Question: This code is written in layout/xml file for spinner:
'''
<Spinner
android:id="@+id/planets_spinner"
android:layout_width="fill_parent"
android:layout_height="wrap_content"
android:entries="@array/planets_array" />
'''
Java code inside onCreate(Bundle savedInstanceState){} in MainActivity.java:
'''
ArrayList<String> spinnerArray = new ArrayList<String>();
spinnerArray.add("one");
spinnerArray.add("Jupiter");
spinnerArray.add("Mercury");
spinnerArray.add("Venus");
spinnerArray.add("Earth");
Spinner spinner = new Spinner(this);
ArrayAdapter<String> spinnerArrayAdapter = new ArrayAdapter<String>(this, android.R.layout.simple_spinner_dropdown_item, spinnerArray);
spinner.setAdapter(spinnerArrayAdapter);
'''

What could be going wrong?
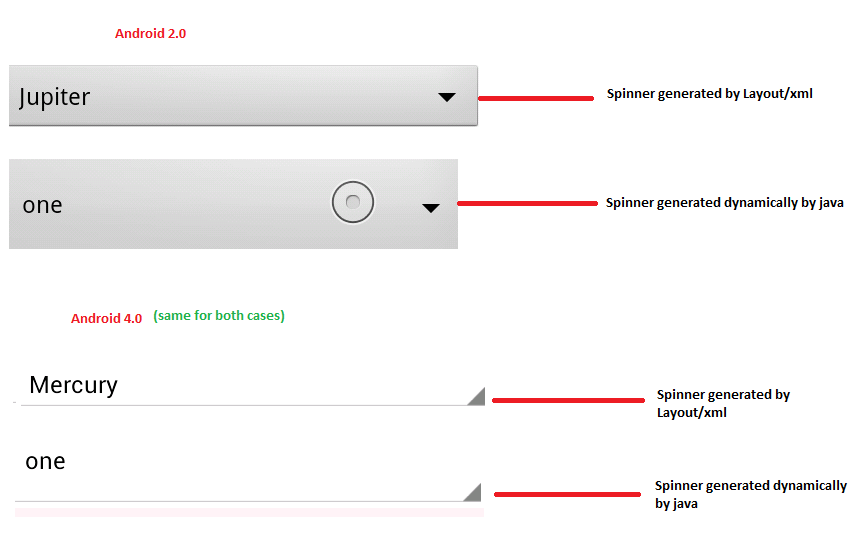
Answer: You are using the wrong resource... the checkable style you use is meant for the dropdown resource only...
following should work (note 'simple_spinner_dropdown_item' != 'simple_spinner_item'):
'''
ArrayAdapter<String> spinnerArrayAdapter = new ArrayAdapter<String>(this, android.R.layout.simple_spinner_item, spinnerArray);
spinnerArrayAdapter.setDropDownViewResource(android.R.layout.simple_spinner_dropdown_item);
'''